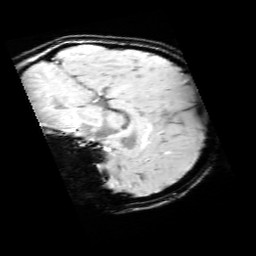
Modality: SWI
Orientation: sagittal
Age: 12
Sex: female
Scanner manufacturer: siemens
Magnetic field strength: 3 T
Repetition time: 0.027 s
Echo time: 0.02 s